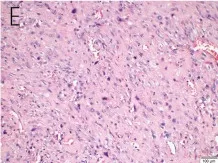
Giant cell glioblastoma is composed of large, closely-arranged cells, with an eosinophilic cytoplasm and obvious nuclear atypia. There are also scattered multinucleated giant cells. Abundant mitotic activity. Through the tumor, hematoxylin, and eosin staining.
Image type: pathology (h&e)